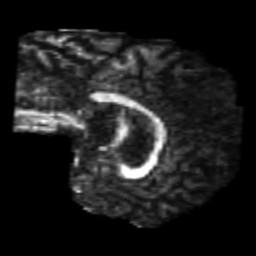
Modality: FA
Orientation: sagittal
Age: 20
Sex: male
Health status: healthy
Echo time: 0.074 s